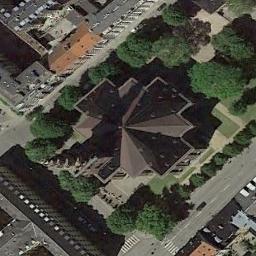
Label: church